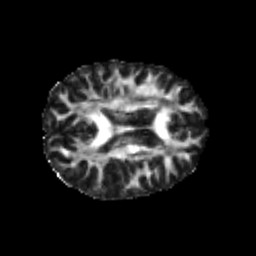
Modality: FA
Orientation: axial
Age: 23
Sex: female
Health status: healthy
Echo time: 0.074 s